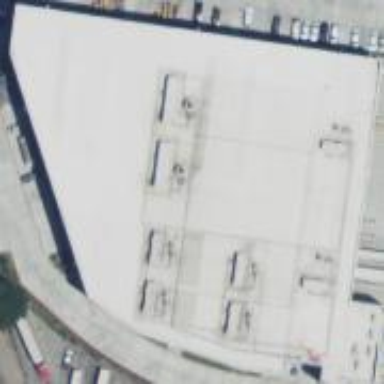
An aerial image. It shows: Warehouse building.